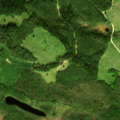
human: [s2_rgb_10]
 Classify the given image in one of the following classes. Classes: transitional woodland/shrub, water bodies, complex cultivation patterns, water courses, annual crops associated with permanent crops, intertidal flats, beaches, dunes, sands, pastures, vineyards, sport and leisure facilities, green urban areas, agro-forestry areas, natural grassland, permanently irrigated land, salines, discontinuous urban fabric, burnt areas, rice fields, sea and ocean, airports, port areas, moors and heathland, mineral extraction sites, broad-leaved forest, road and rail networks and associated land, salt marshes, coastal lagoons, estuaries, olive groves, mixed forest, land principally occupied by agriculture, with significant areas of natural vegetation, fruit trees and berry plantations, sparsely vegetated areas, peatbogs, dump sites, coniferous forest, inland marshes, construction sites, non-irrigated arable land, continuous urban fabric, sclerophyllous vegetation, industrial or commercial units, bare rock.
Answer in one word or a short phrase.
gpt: coniferous forest, mixed forest, transitional woodland/shrub